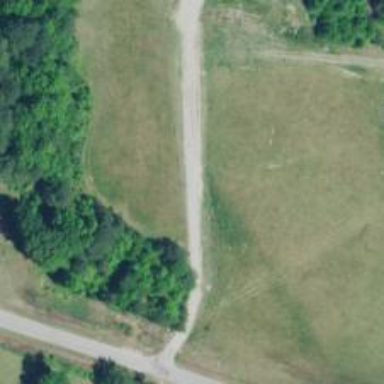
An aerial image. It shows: Driveway leading to service road.